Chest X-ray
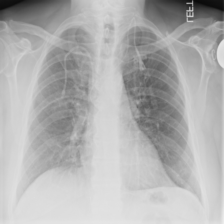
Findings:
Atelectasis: negative
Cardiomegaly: negative
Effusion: negative
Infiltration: negative
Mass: negative
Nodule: negative
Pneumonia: negative
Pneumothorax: negative
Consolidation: negative
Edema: negative
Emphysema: negative
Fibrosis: negative
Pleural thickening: negative
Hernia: negative